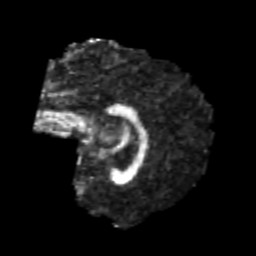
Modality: FA
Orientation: sagittal
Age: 24
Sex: female
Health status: healthy
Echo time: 0.074 s